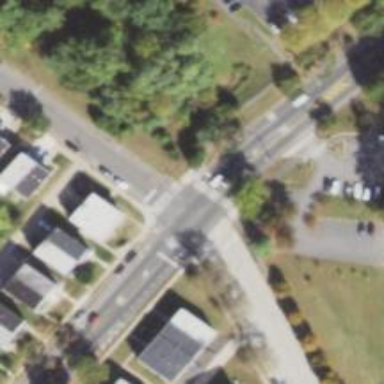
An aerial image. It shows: Marked crossing on footway.